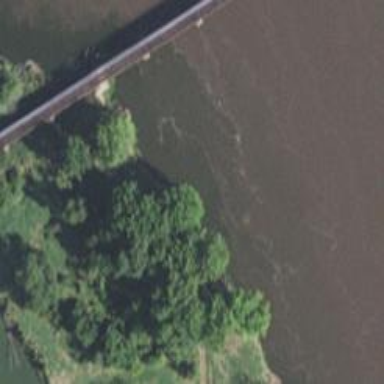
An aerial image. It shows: Pier supporting bridge.